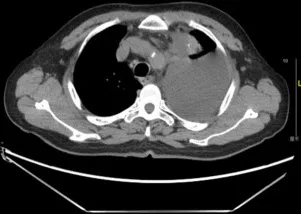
Thoracic computed tomography scans of Case 2.
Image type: radiology (ct)